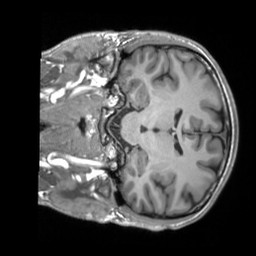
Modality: T1w
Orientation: coronal
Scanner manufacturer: siemens
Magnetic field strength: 3 T
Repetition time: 2.3 s
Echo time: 0.00207 s